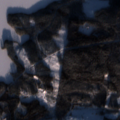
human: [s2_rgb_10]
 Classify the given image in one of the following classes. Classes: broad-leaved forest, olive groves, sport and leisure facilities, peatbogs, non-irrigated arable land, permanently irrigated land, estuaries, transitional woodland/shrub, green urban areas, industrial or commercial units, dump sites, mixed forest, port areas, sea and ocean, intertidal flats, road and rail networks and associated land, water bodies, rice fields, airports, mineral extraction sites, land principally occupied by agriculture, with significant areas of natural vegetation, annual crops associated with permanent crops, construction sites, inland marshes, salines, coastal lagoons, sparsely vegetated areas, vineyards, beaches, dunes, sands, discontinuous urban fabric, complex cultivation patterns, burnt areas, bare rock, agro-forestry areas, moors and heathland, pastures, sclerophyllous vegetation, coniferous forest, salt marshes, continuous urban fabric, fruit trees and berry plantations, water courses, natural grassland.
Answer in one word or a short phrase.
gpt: mixed forest, transitional woodland/shrub, water bodies